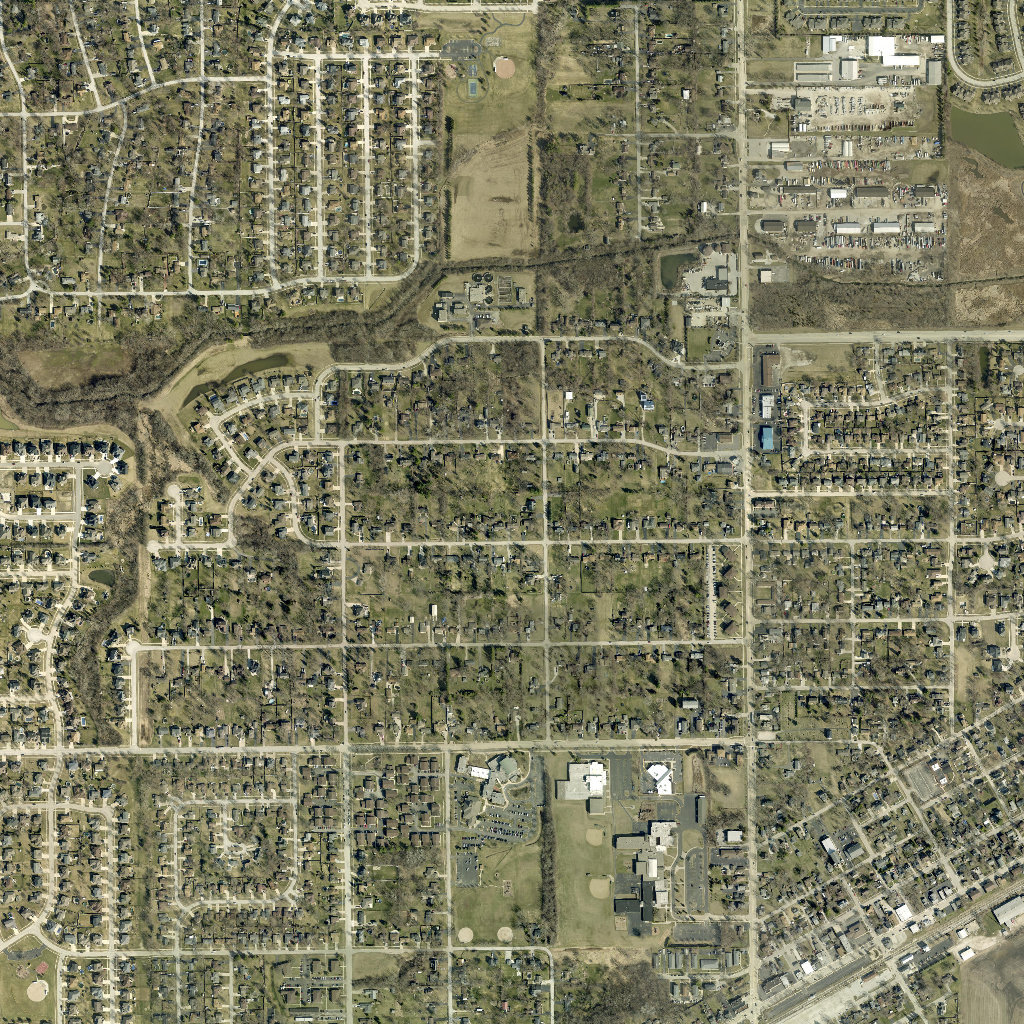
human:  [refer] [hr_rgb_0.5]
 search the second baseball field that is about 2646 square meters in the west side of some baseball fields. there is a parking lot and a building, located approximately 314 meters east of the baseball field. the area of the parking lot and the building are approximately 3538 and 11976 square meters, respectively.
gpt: <box>[[47, 89, 50, 92, 0]]</box>